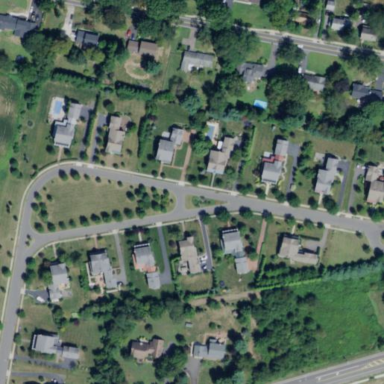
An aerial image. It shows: This residential area consists of single-family homes.